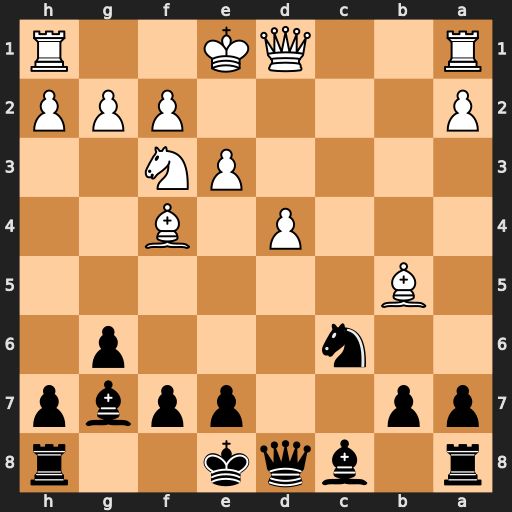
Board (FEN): r1bqk2r/pp2ppbp/2n3p1/1B6/3P1B2/4PN2/P4PPP/R2QK2R
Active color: b
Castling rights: KQkq
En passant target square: -
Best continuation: Qa5+ Kf1 Qxb5+